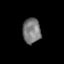
Tissue: skin
Cell type: Epithelial cells
Senescence score: 0.2626
Nuclear area (px): 444
Mean DAPI intensity: 122.944